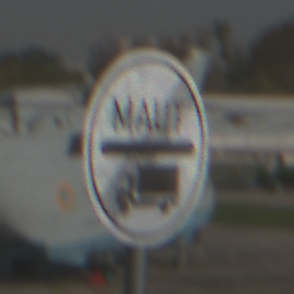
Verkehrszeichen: EndeMautpflicht
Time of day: MorningAfternoon
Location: Outdoor (Special)
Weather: Clear
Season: NotSpecified
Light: Natural